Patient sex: M
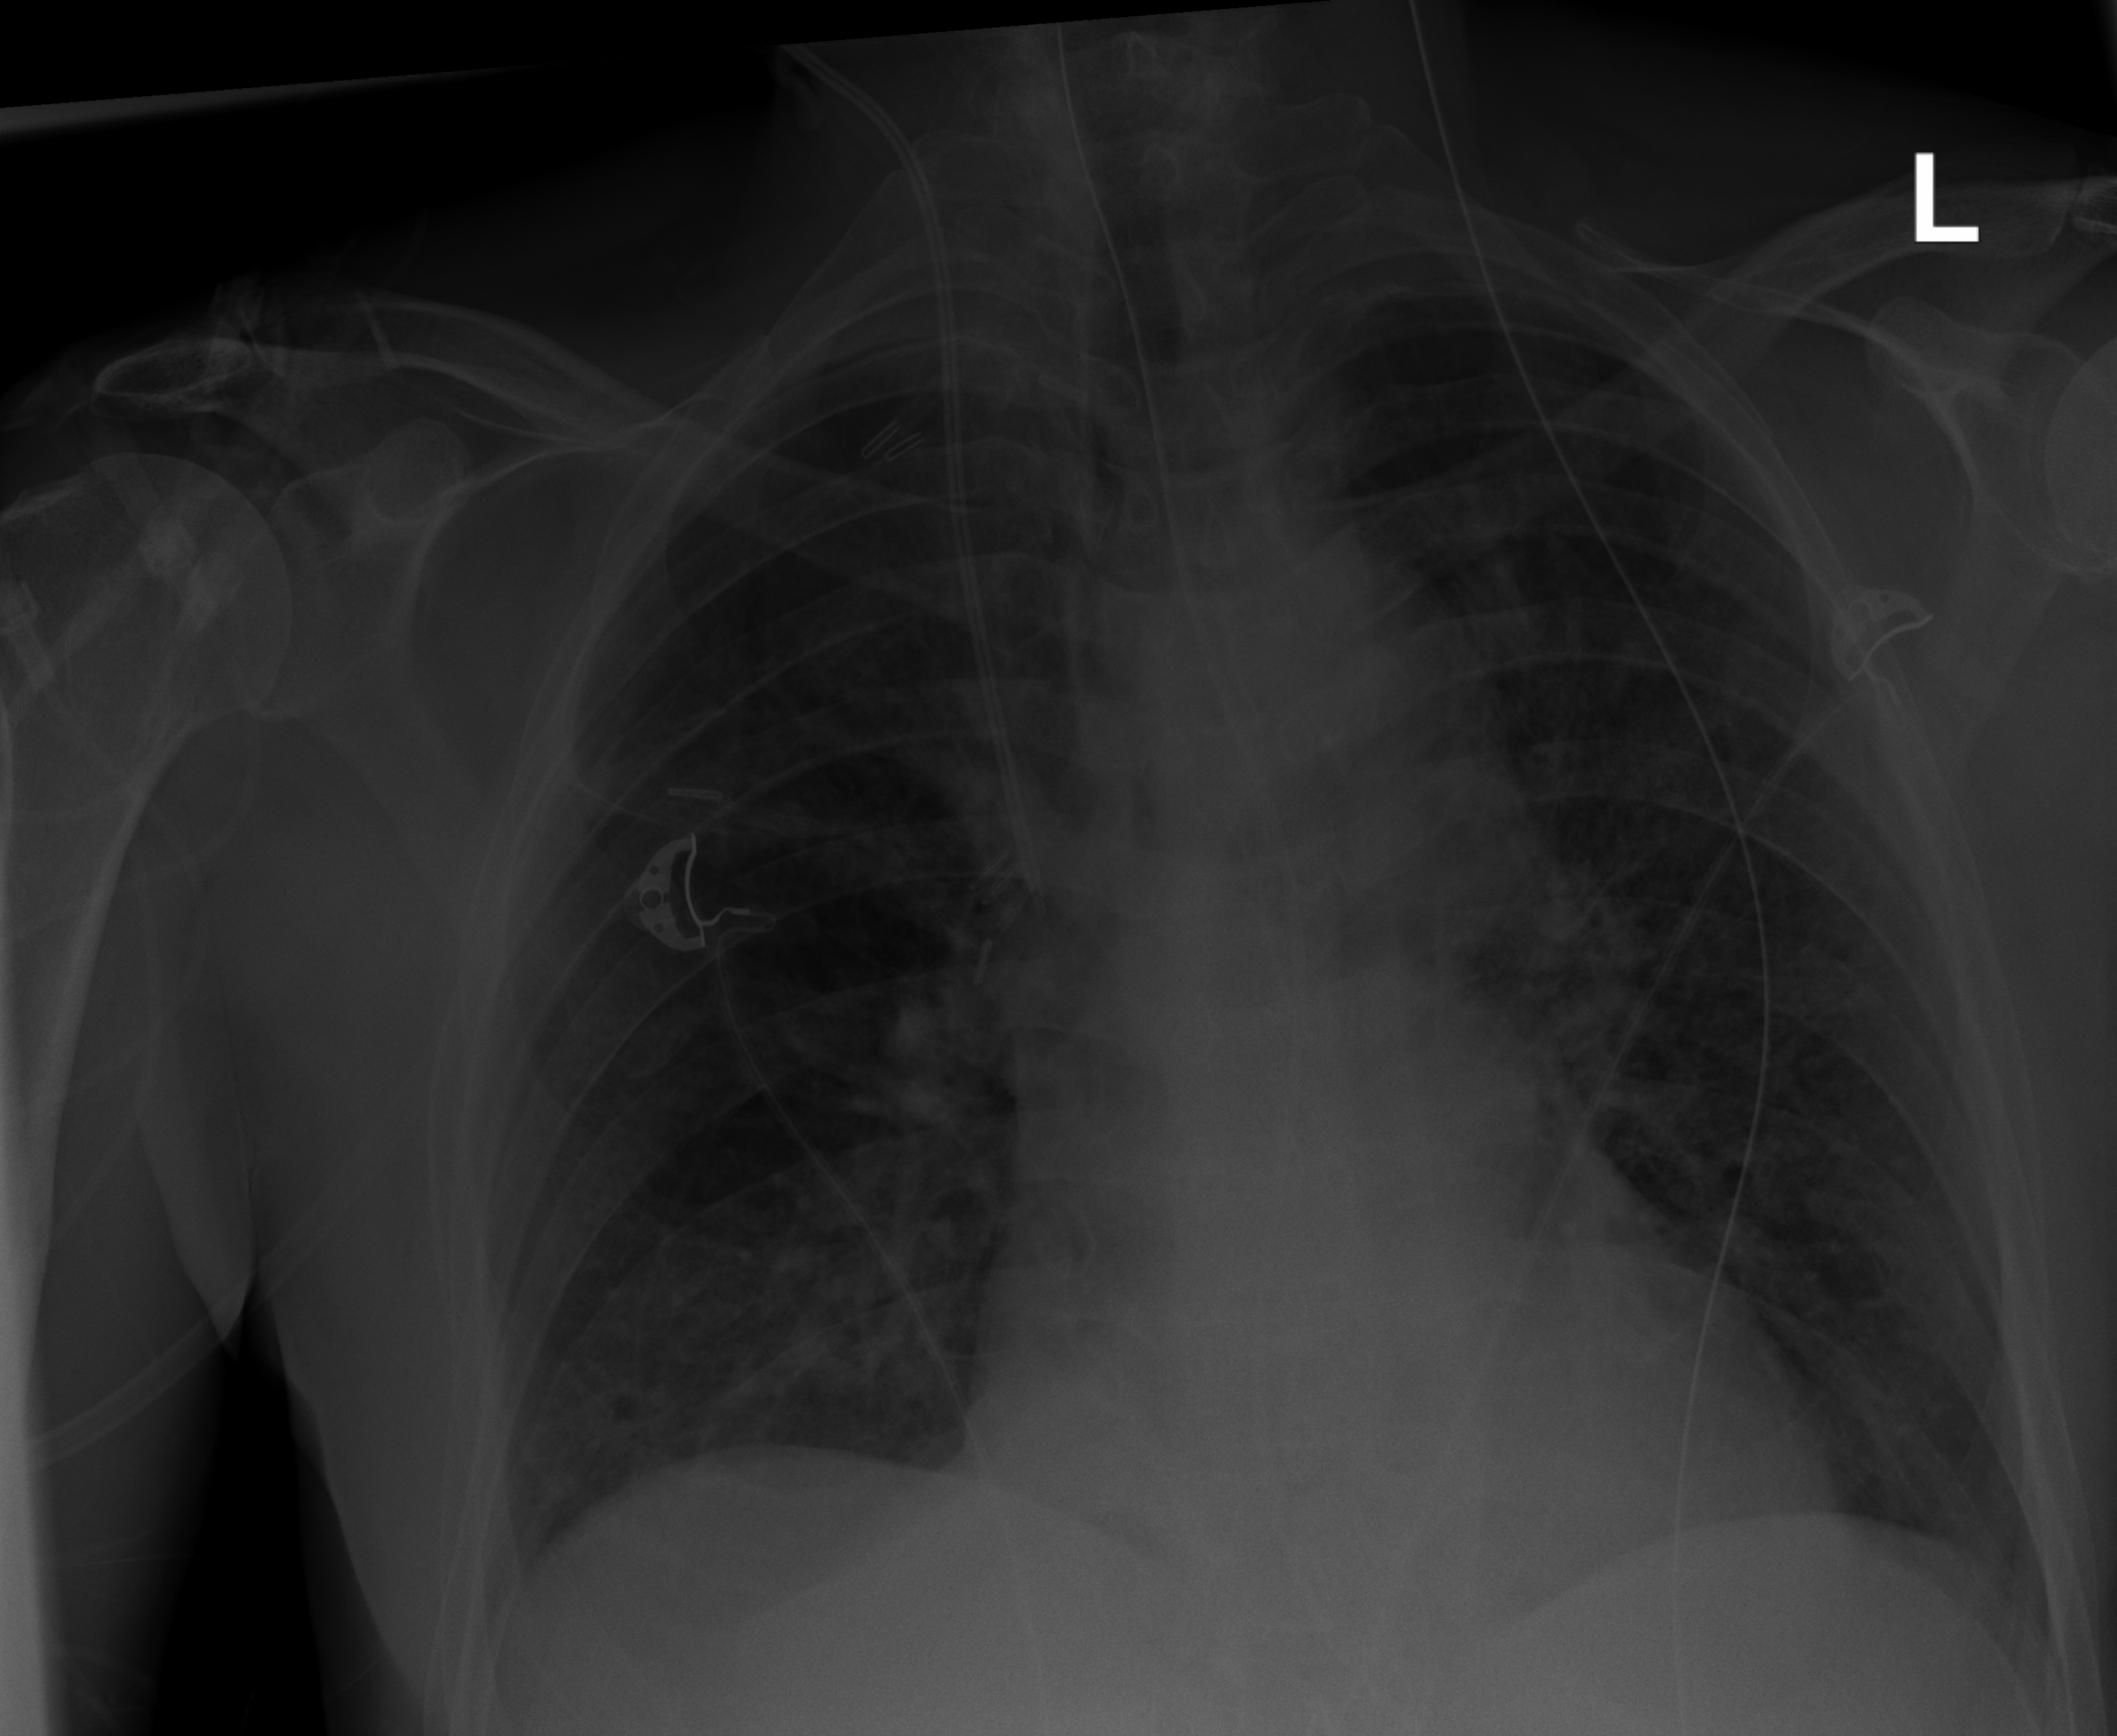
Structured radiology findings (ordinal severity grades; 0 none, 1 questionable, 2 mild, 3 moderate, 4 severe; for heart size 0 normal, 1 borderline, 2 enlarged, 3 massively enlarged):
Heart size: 1
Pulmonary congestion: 1
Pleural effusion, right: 0
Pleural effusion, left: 0
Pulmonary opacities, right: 1
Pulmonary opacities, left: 1
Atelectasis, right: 1
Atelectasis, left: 1